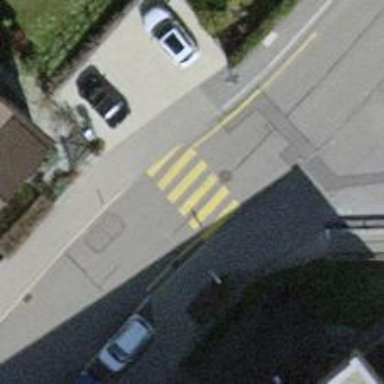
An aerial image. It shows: Uncontrolled zebra crossing with zebra markings.